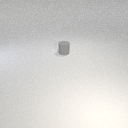
small gray rubber cylinder